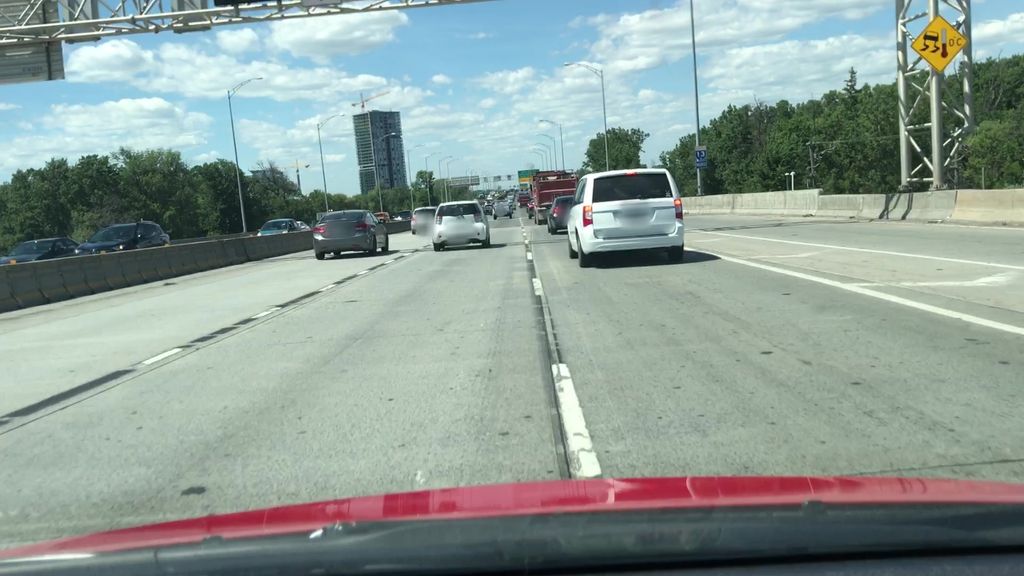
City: montreal